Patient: sex M, age 54
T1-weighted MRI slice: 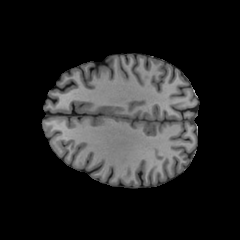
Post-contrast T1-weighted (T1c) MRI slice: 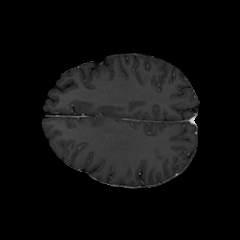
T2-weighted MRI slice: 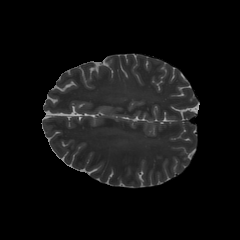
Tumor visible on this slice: no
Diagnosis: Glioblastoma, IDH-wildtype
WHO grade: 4